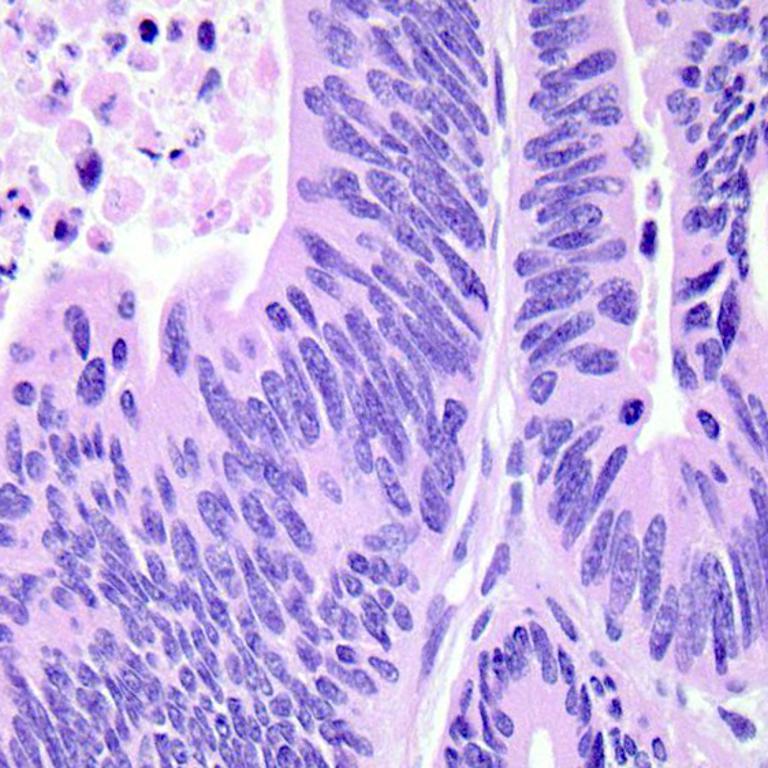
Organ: colon
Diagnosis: adenocarcinomas